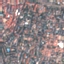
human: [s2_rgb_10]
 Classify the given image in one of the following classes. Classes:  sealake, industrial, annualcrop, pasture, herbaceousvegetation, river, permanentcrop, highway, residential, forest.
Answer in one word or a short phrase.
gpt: Residential